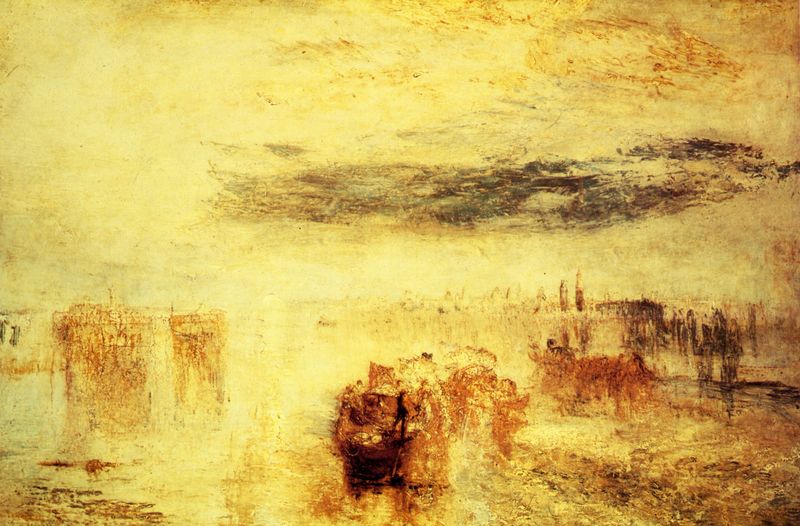
Titel: Zum Ball gehen (San Martino)
Künstler: William Turner
Standort: USA
Institution: Privatsammlung
Schlagwörter: blau, gemälde, himmel, mann, meer, schatten, wasser, wolken, fluss, gelb, impressionismus, kirchturm, landschaft, menschen, ocker, sand, see, stadt, ufer, abend, braun, frau, grau, hintergrund, licht, orange, pastell, schwarz, weiss, zeichnung, gebäude, haus, rot, wolke, beige, expressionismus, mensch, öl, horizont, häuser, nass, natur, spiegelung, gewässer, kanal, kirche, sonne, insel, gold, kind, pflanzen, england, gainsborough, boot, boote, kahn, turm, skulptur, küste, schiff, schiffe, strand, wellen, umrisse, venedig, studie, fischer, schiffer, abstrakt, modern, sonnenlicht, dorf, farbe, nebel, figuren, hafen, kähne, wagen, romantik, strom, ölgemälde, brand, luft, turner, stimmung, tiefe, anlegen, bucht, reflexion, unscharf, abstrahiert, segler, türme, palast, feuchtigkeit, oberfläche, wasseroberfläche, fahren, diffus, verschwommen, verwischt, spiegelungen, leuchtend, fischerei, undeutlich, golden, london, fische, lagune, stifte, immpressionismus, tower, häsuer, blaue, william, barke, guache, william turner, gleissend, goldocker, themse, beige4, big ben, jmw turner, suhig, unerkennbar, wasseer, verwaschen, stdt, stife, menschen+, expresssionismus